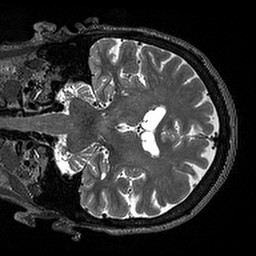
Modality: T2w
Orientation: coronal
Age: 76
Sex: female
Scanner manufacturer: siemens
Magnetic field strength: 3 T
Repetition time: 3.2 s
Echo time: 0.567 s